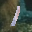
Label: 1